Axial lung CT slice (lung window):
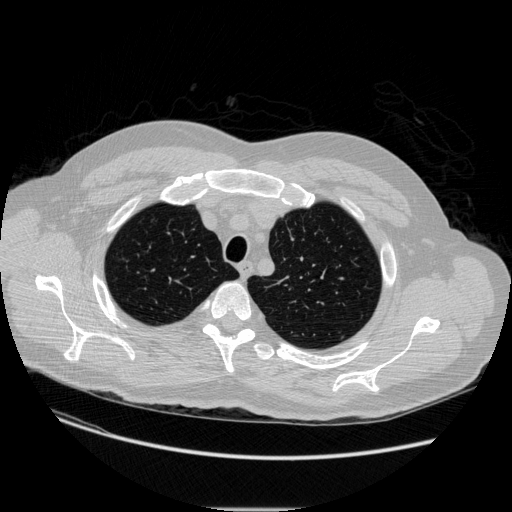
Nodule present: no